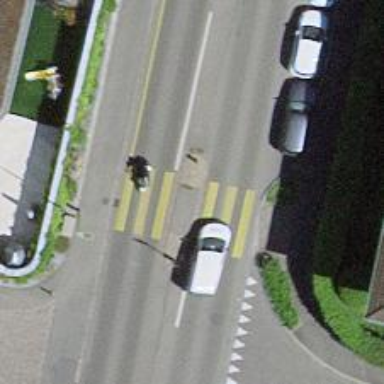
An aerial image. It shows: Uncontrolled zebra crossing with pedestrian island.